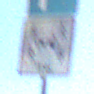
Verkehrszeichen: CarsharingfahrzeugeFrei
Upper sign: Parken
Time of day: MorningAfternoon
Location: Outdoor (Suburban)
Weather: PartlyCloudy
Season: NotSpecified
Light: Natural